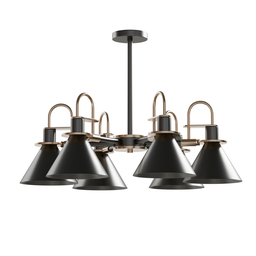
Label: lighting